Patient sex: M
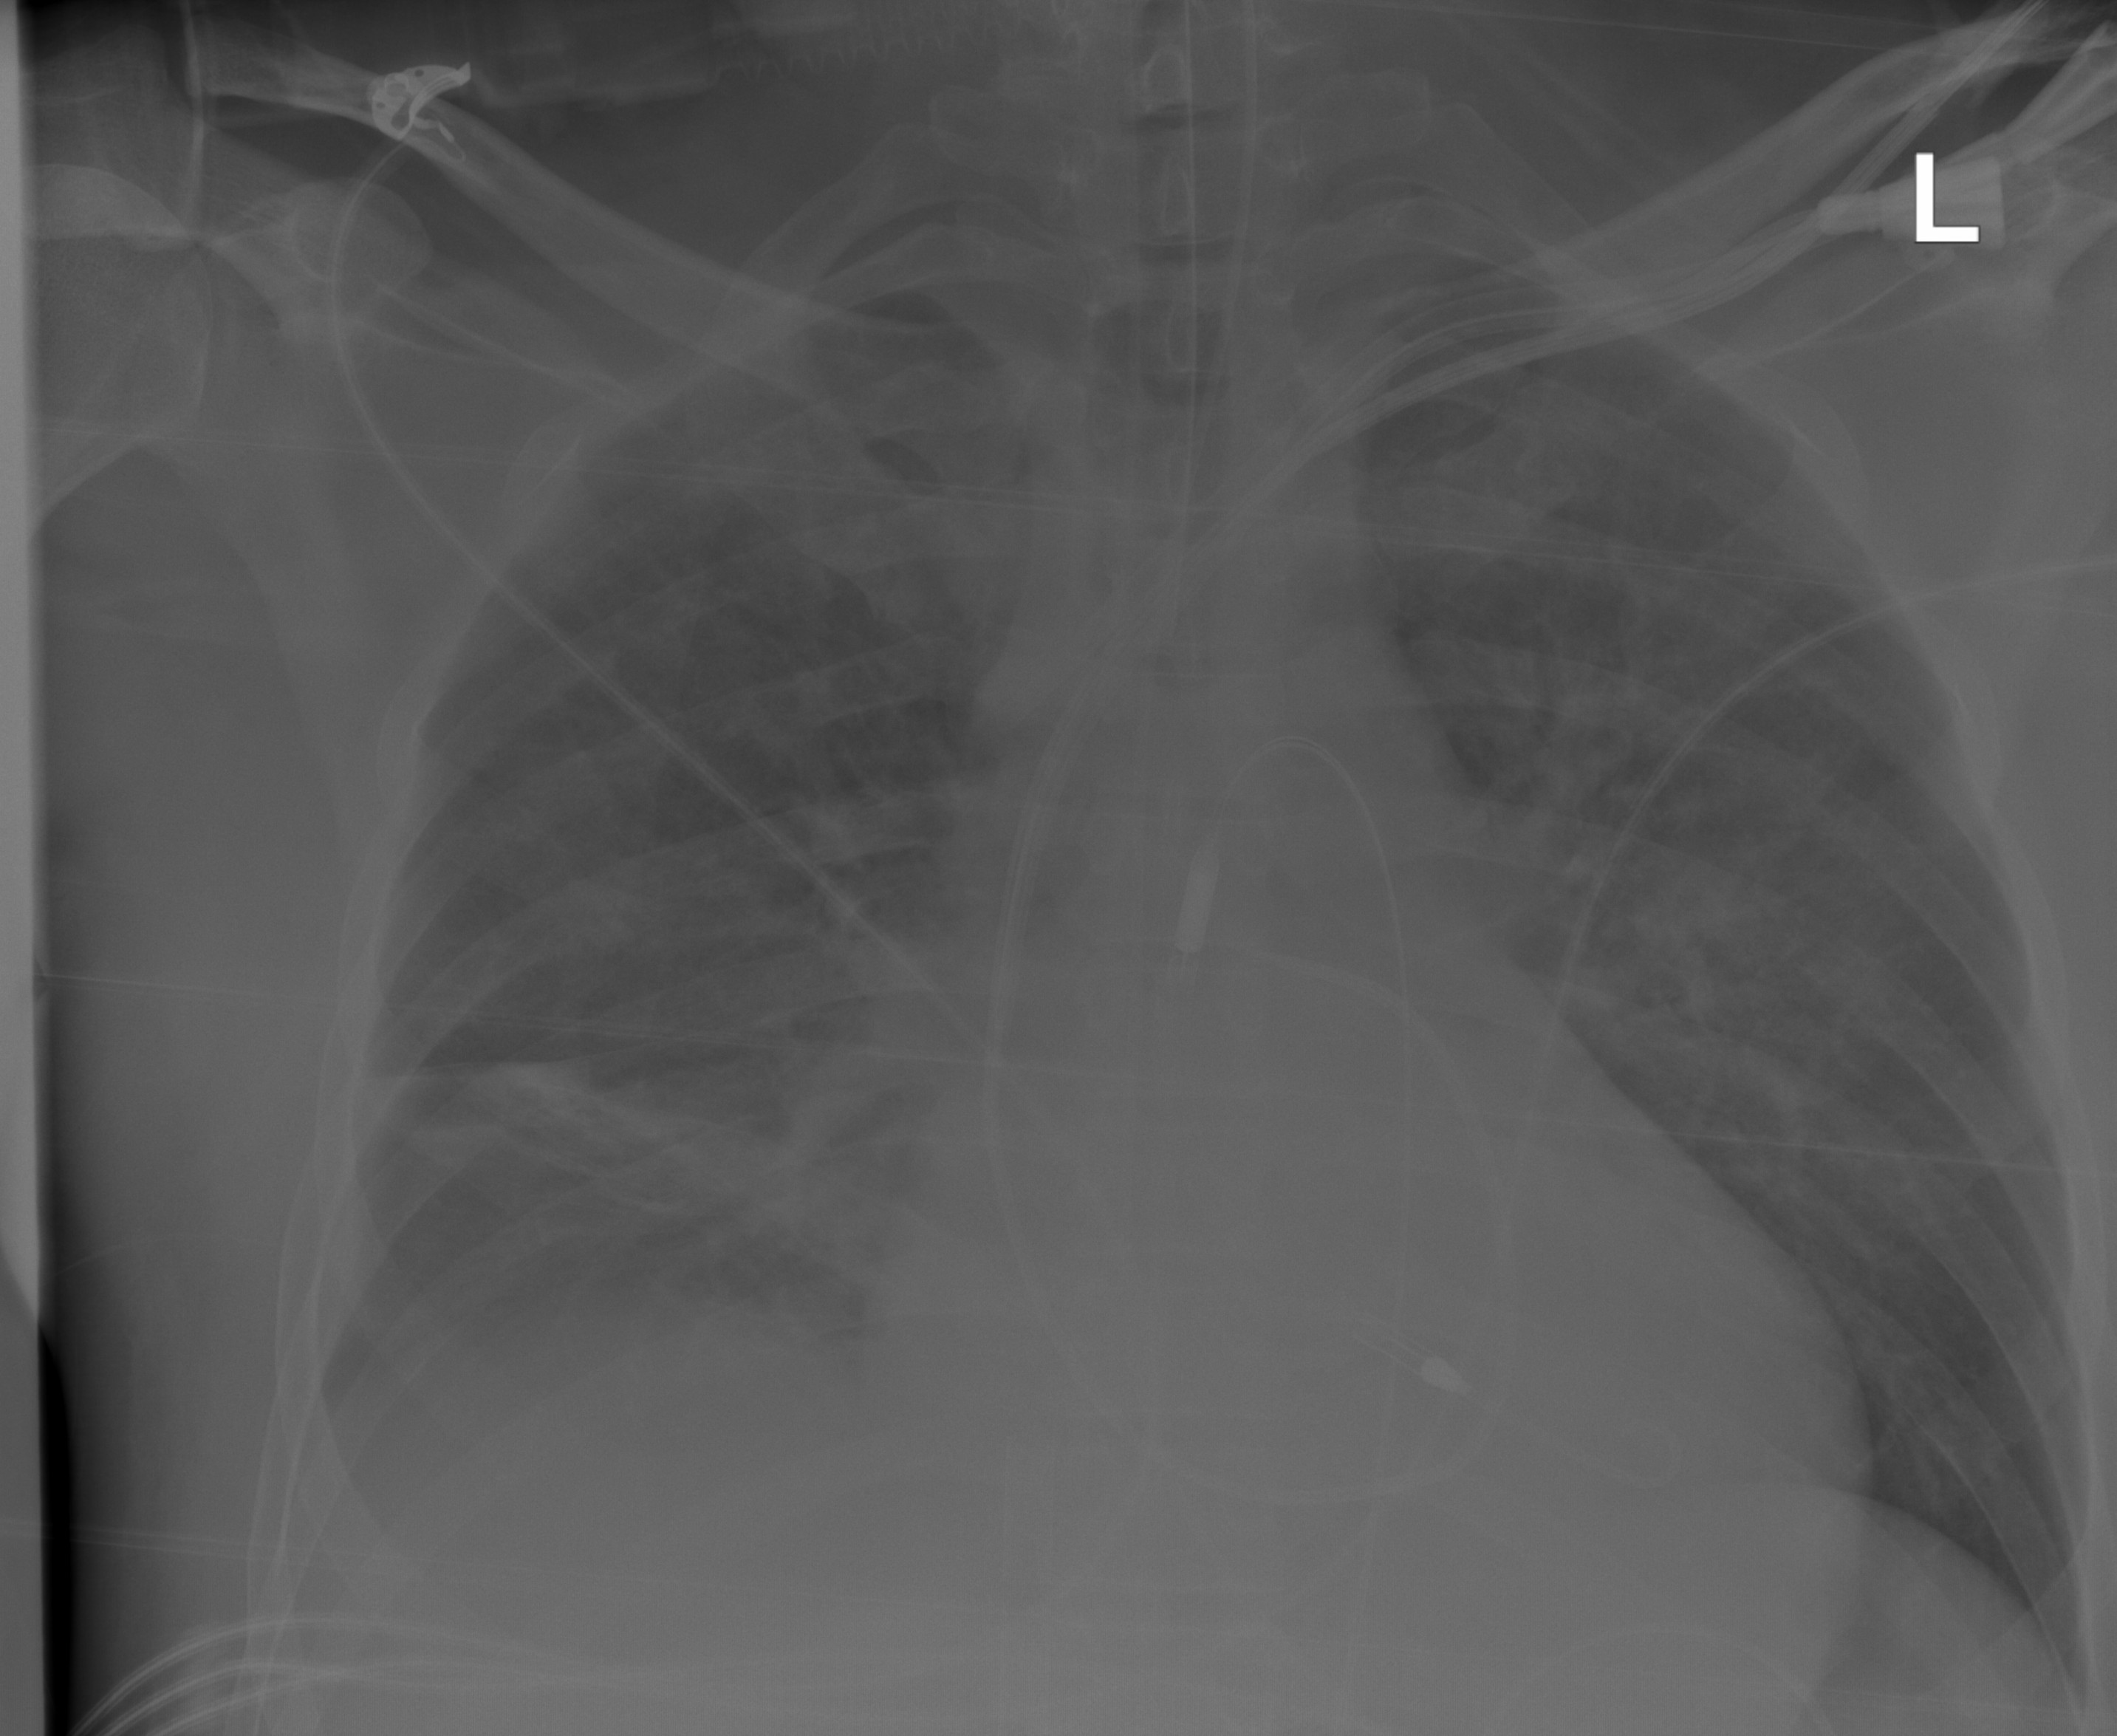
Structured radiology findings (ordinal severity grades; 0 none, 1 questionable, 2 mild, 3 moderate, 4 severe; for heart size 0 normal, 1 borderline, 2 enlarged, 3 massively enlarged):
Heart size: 0
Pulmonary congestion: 2
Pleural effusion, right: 0
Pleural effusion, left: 0
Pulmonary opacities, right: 2
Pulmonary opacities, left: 2
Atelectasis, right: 0
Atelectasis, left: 0